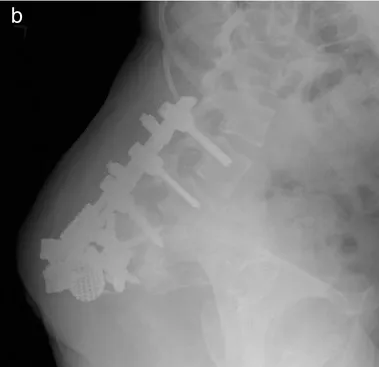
Lateral X-rays show no evidence of instrumentation failure with maintenance of spinal and pelvic alignment at 5 years after sacrectomy.
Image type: radiology (x_ray)